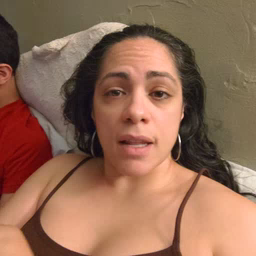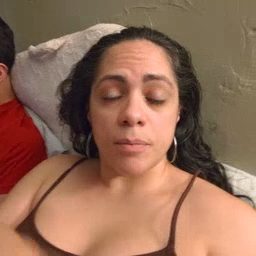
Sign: tree